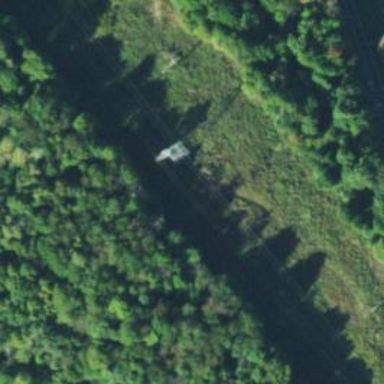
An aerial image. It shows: Lattice structure tower used for power distribution.